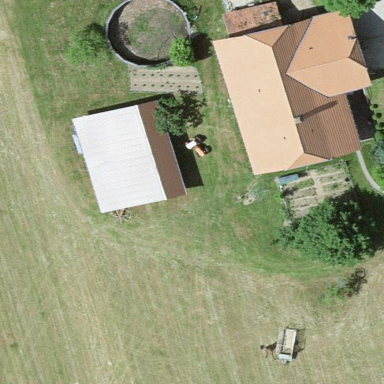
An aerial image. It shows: Farm building.